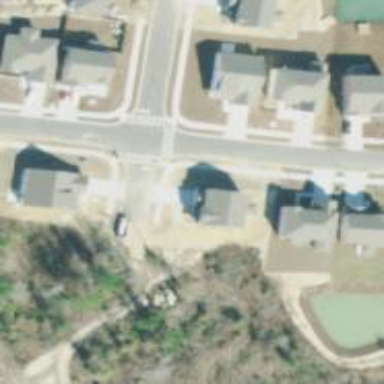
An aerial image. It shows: Asphalt road in residential area.